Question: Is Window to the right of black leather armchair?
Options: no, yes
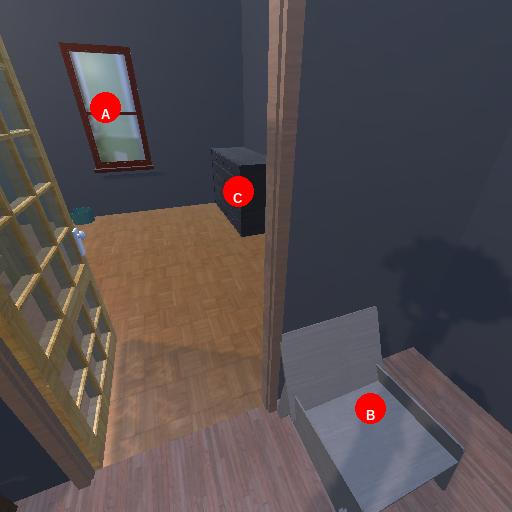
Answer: no